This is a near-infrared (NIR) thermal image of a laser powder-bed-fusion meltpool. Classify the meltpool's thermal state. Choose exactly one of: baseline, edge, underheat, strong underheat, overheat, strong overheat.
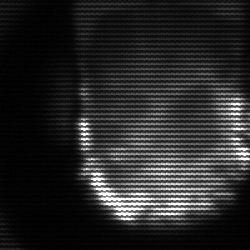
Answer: baseline